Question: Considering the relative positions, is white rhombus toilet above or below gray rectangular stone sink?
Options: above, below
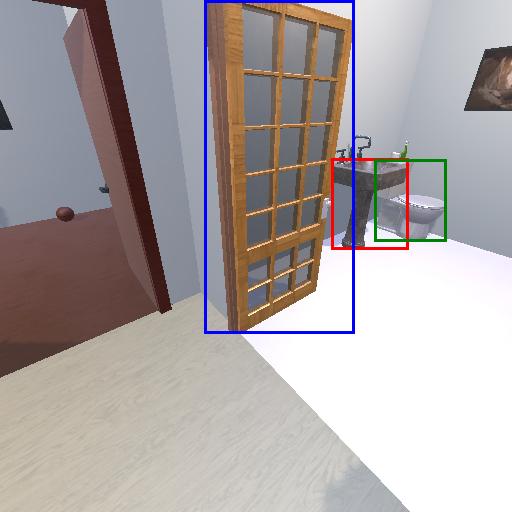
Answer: above